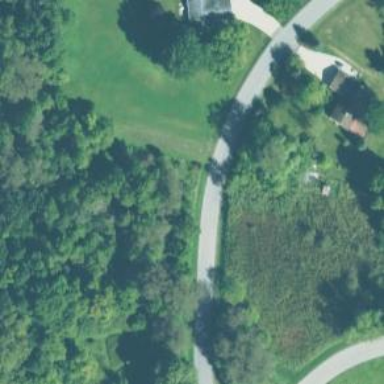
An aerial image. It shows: Residential road.